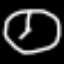
Label: clock